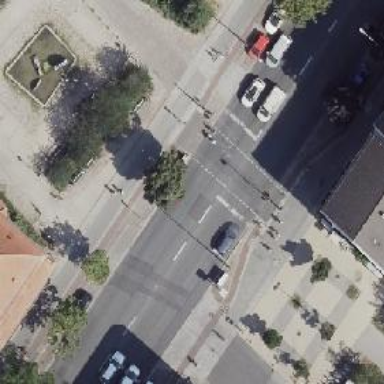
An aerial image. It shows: Secondary road with asphalt surface and lane markings. There is separate cycle track and parking available on both sides.